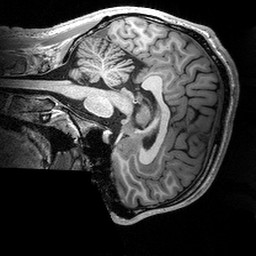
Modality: T1w
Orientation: sagittal
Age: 28
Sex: male
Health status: healthy
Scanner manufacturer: siemens
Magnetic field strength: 3 T
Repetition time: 2.53 s
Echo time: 0.00288 s